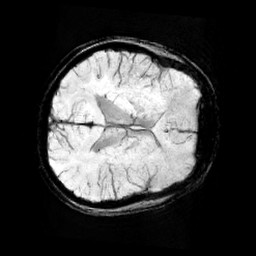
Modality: minIP
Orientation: axial
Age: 13
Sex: female
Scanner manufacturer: siemens
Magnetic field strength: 3 T
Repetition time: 0.027 s
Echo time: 0.02 s